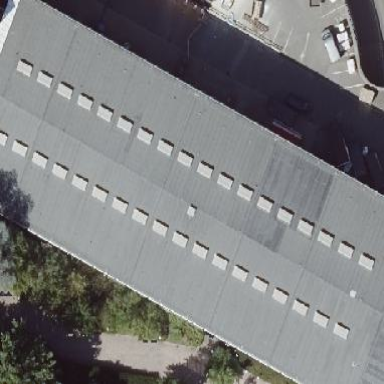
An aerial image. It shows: Exhibition hall with flat roof.